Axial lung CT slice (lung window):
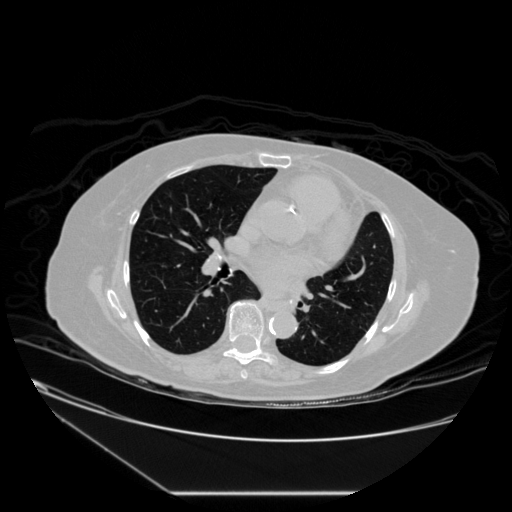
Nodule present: no